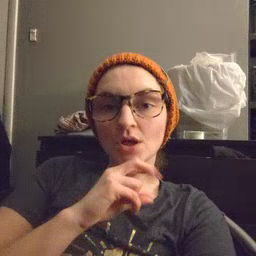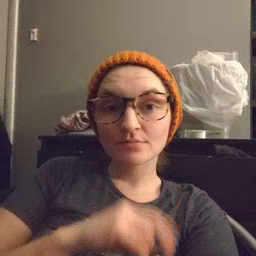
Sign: frog